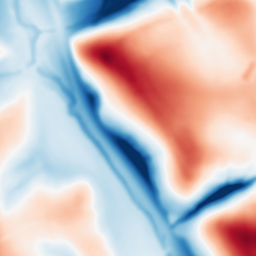
Category: multiscale
Decomposition family: dog_multiscale
Decomposition parameters: sigma_ratio: 2
n_scales: 4
base_sigma: 2
Upsampling method: sinc_blackman
Upsampling parameters: scale: 2
kernel_size: 16
Upsampling scale: 2